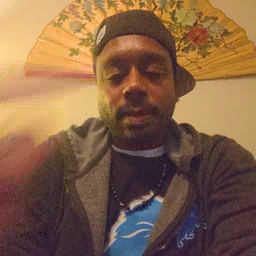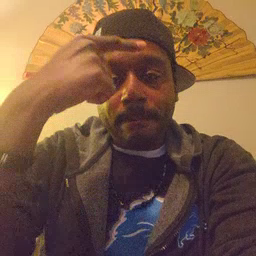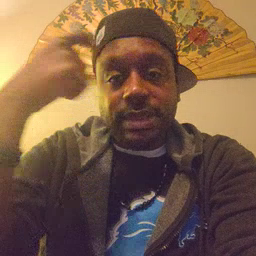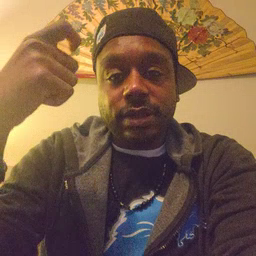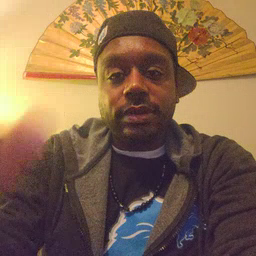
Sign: because